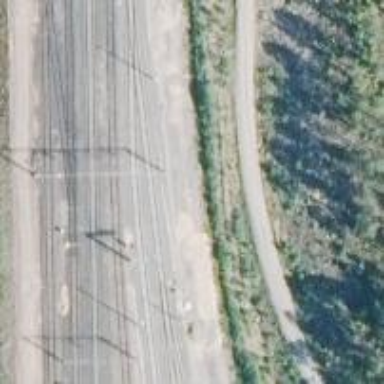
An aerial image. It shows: Railway track with electrified contact lines. This is siding track.